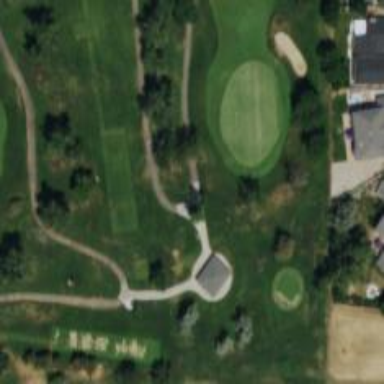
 also known as cartpath. It has grade1 tracktype and is specifically designed for golf carts."